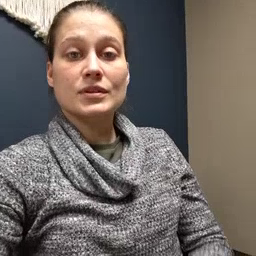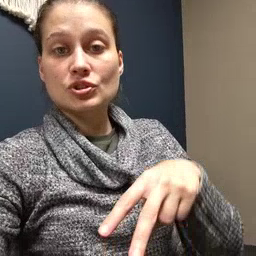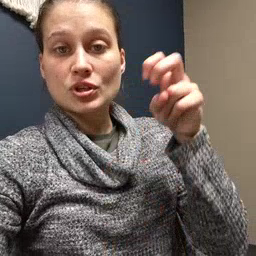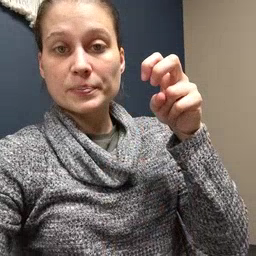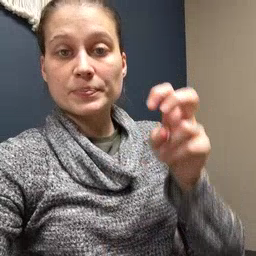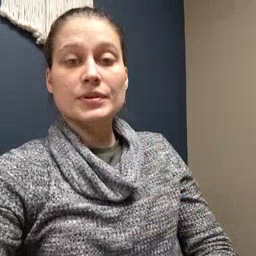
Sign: jump